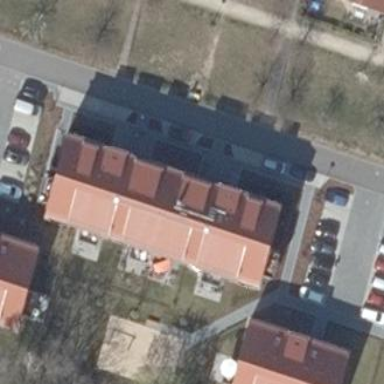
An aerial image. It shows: Gabled-roof apartment building with red roof tiles and beige exterior.